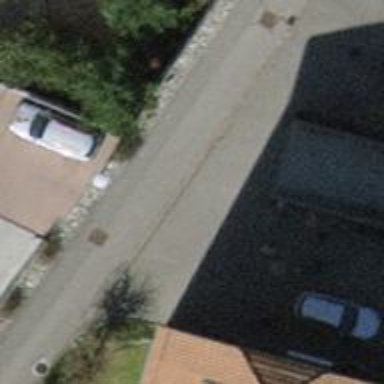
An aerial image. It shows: Paved footway.